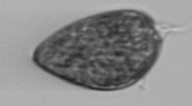
Label: Prorocentrum_micans